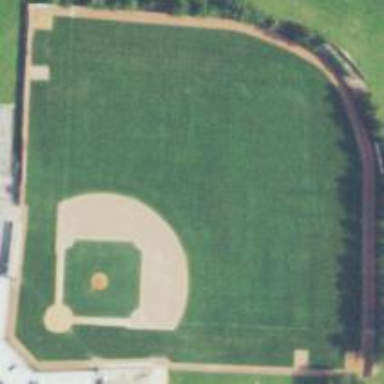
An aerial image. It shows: Grass pitch designated for baseball. This is the baseball stadium of Bowling Green State University.